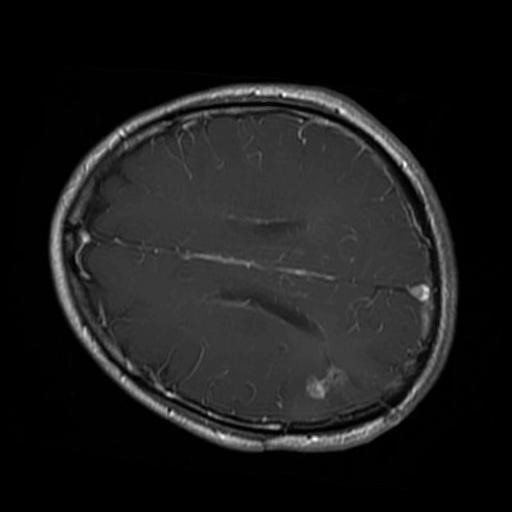
Label: brain_glioma